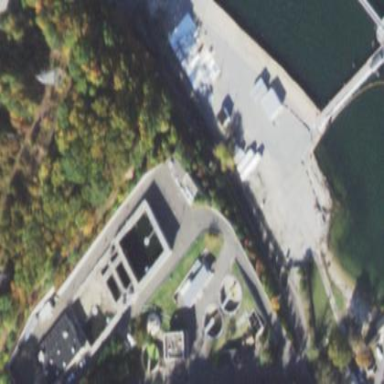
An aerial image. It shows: Wastewater plant.